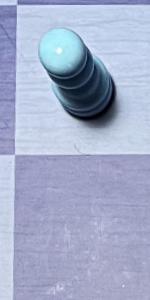
Label: Empty